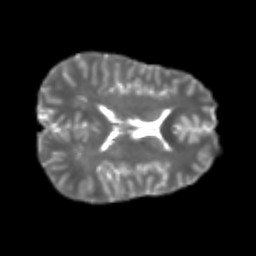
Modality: T2w
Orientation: axial
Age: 22
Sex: male
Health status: healthy
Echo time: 0.074 s